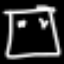
Label: square